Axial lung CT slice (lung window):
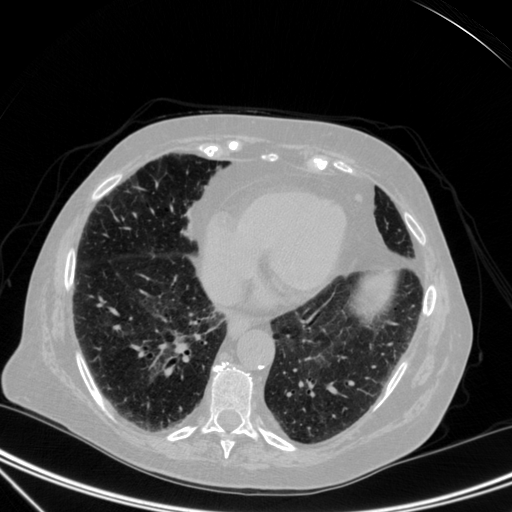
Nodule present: no